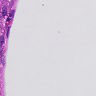
Metastatic tissue present: yes